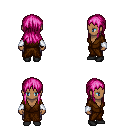
a pixel art fantasy rpg character, female body template, human, dark skin, brown robe, metal pants, pink unkempt hairstyle, white cloth bracers, black shoes, four views (front, back, left, right), 2x2 character sprite sheet, small pixel art, hard edges, no anti-aliasing